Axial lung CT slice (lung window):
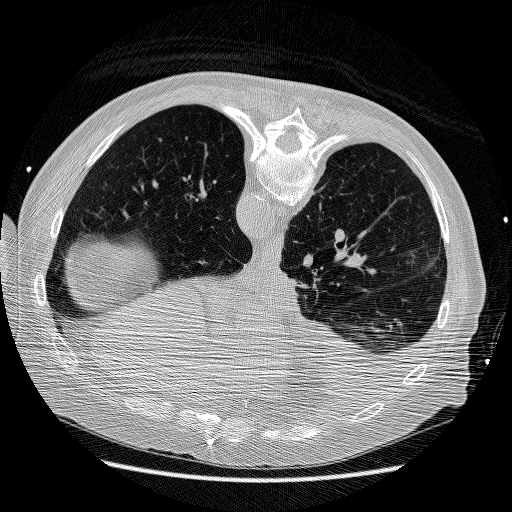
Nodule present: no